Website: apple
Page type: account-selection
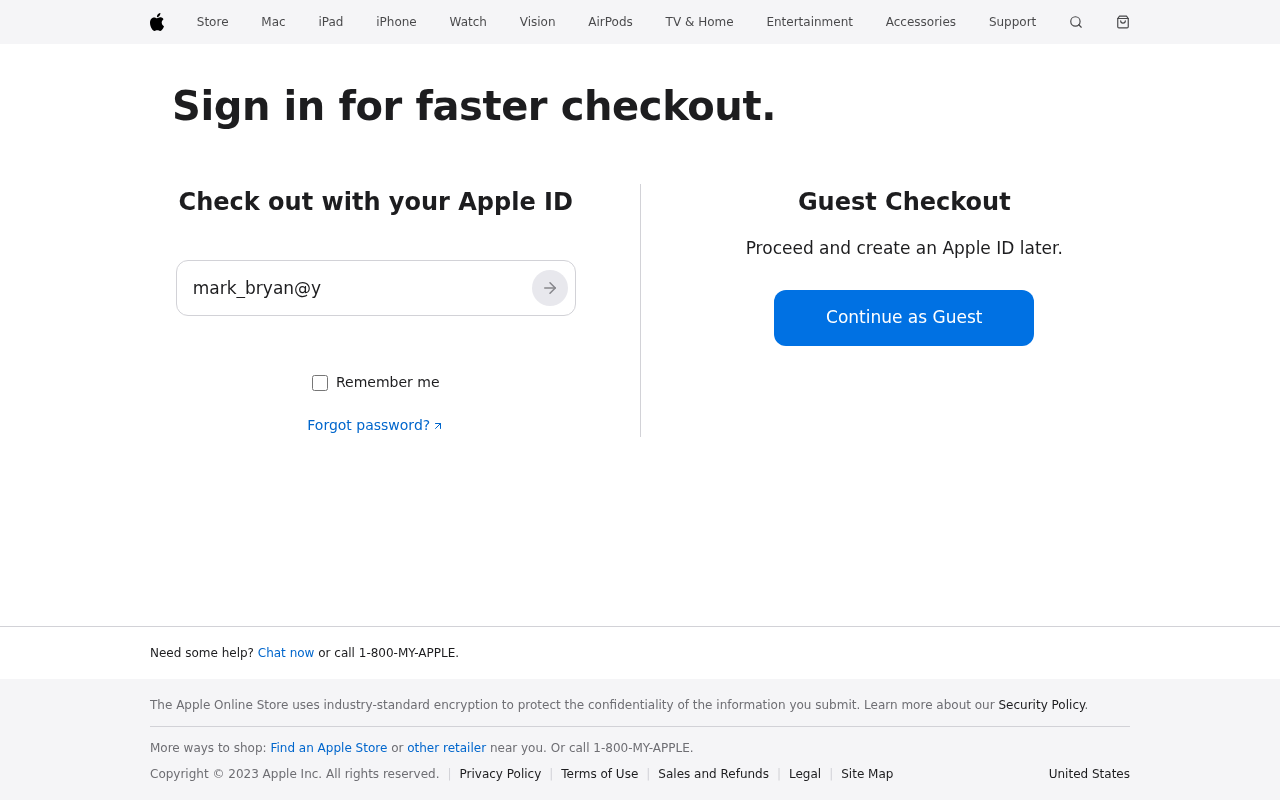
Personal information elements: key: PII_EMAIL
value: mark_bryan@yahoo.com